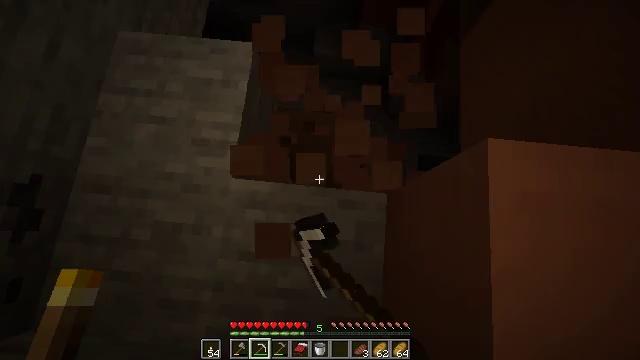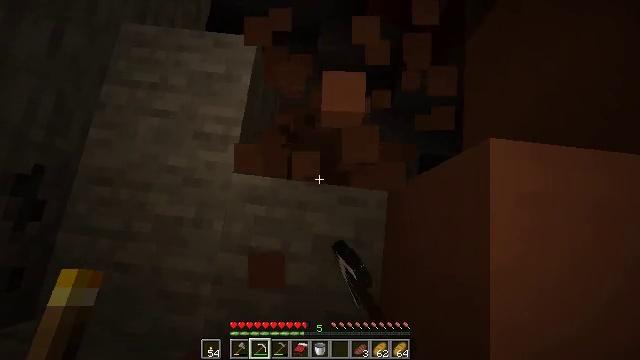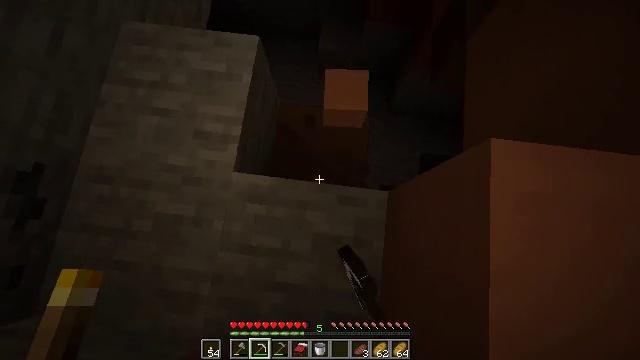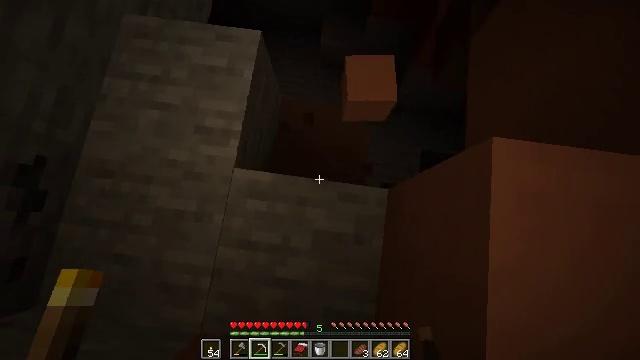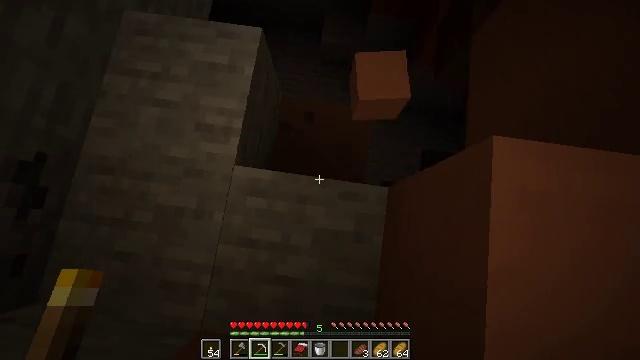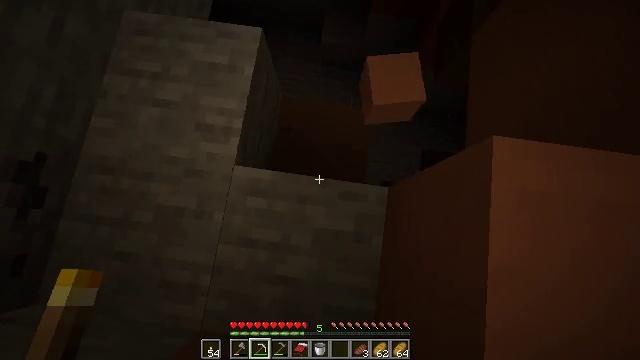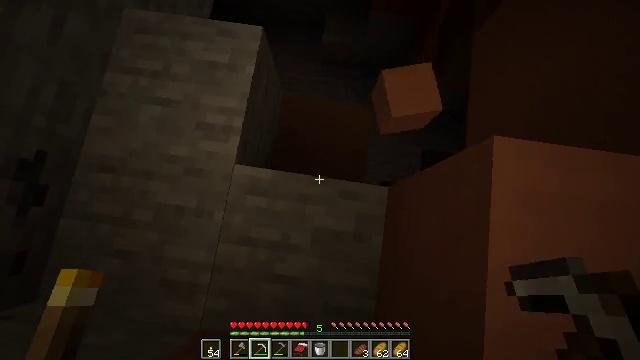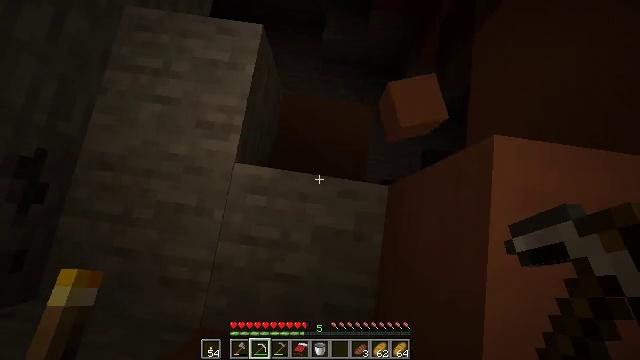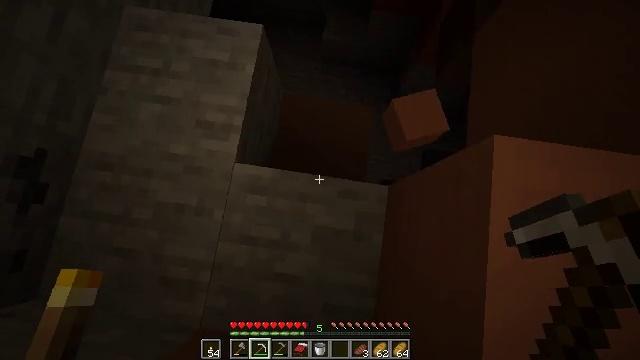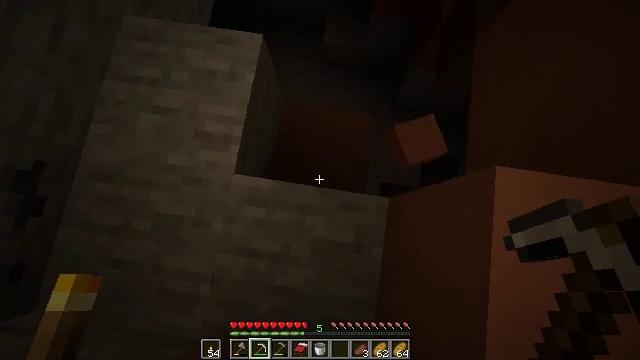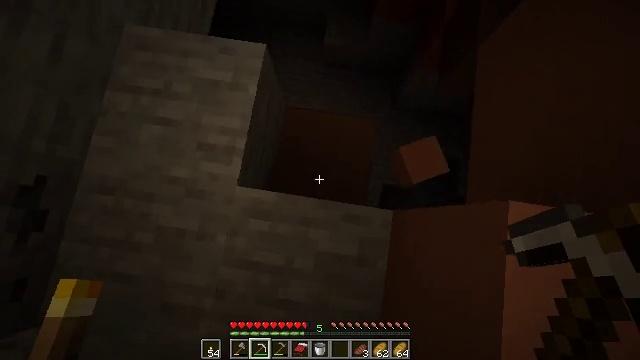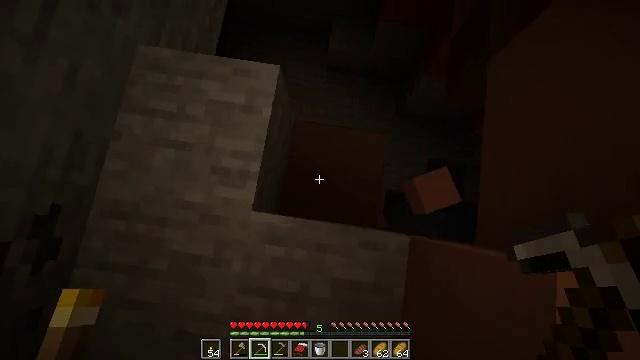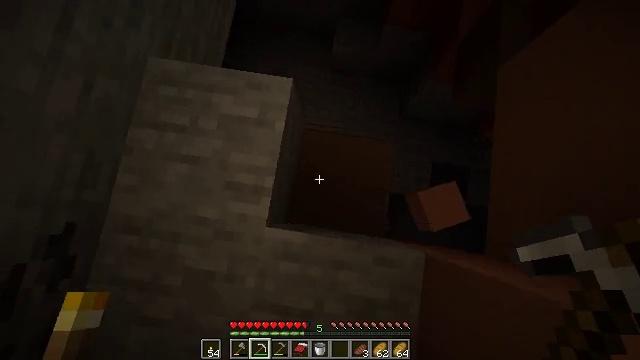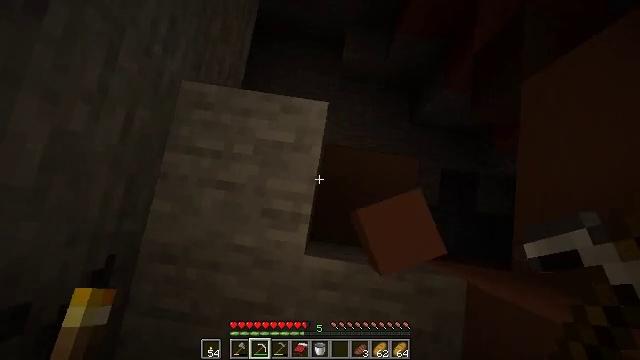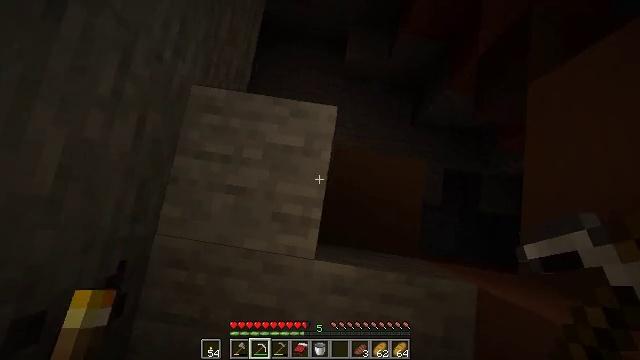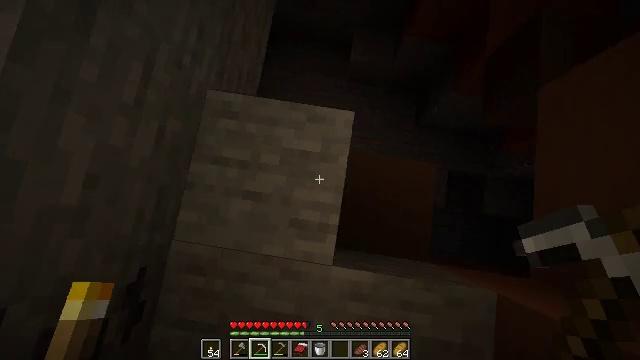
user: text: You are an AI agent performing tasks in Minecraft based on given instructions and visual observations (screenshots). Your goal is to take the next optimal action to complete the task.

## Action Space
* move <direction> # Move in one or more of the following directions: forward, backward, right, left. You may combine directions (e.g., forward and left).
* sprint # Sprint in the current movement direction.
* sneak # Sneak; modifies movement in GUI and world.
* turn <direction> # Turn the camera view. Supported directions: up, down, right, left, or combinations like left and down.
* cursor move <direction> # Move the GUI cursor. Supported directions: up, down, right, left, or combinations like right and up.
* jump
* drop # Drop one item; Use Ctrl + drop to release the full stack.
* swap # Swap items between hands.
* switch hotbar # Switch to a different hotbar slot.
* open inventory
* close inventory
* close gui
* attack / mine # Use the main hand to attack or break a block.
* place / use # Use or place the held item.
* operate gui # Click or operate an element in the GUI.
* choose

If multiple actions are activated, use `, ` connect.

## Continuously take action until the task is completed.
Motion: motion action
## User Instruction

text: Break the brown terracotta for materials.
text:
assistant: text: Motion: turn left, attack / mine
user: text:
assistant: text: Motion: no_op
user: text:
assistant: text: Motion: no_op
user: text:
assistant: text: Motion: no_op
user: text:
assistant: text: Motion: no_op
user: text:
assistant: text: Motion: no_op
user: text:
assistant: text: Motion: no_op
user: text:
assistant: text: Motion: no_op
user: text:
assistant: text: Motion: move forward
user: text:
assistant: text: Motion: move forward and move left
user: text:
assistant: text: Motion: move forward and move left
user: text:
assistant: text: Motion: move forward and move left
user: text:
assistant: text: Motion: move left
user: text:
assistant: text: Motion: no_op
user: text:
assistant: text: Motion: no_op
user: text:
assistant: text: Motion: no_op
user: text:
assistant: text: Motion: no_op
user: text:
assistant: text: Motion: no_op
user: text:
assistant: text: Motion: no_op
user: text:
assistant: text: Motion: move right
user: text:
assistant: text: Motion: move right
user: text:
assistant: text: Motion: move right
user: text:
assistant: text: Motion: move right
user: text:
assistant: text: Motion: move right
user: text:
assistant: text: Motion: move forward and move right
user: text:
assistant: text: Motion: move forward
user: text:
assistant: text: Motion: no_op
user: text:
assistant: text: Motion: no_op
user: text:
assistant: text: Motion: no_op
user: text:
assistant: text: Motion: no_op